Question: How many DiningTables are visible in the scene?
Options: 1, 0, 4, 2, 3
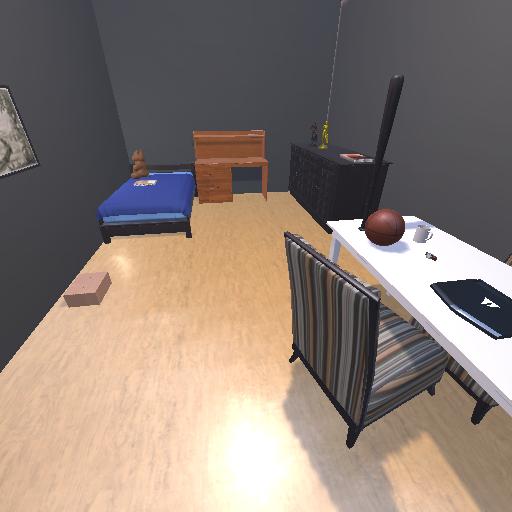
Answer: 1